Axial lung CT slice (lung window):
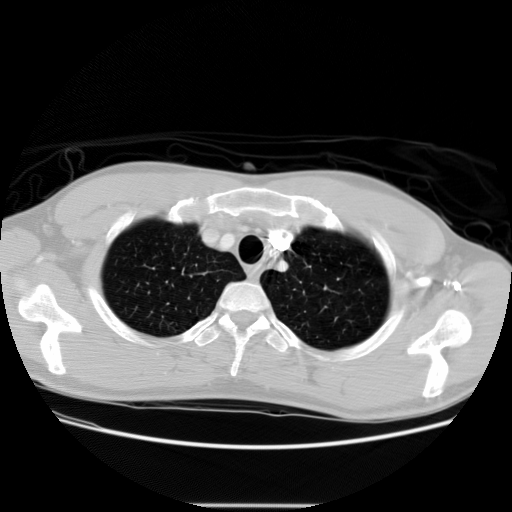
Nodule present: no